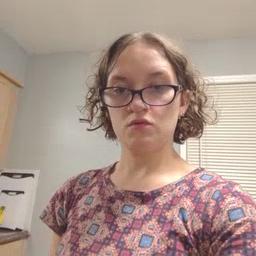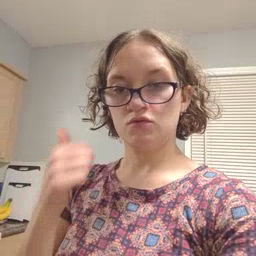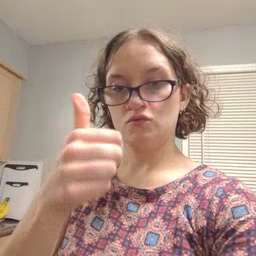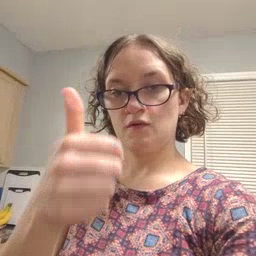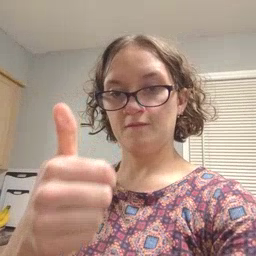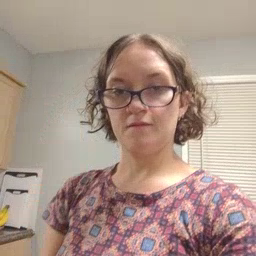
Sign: yourself